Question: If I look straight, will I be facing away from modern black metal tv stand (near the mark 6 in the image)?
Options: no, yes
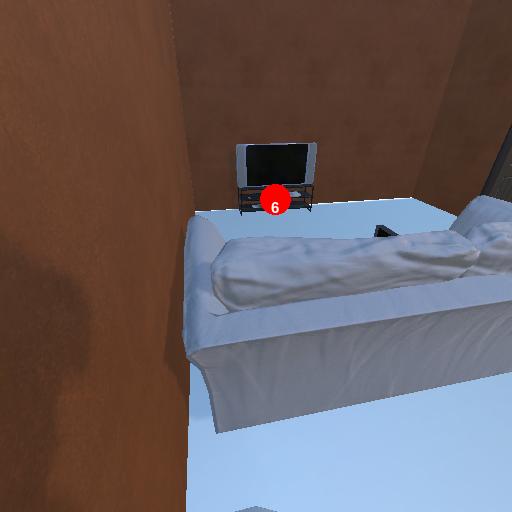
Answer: no